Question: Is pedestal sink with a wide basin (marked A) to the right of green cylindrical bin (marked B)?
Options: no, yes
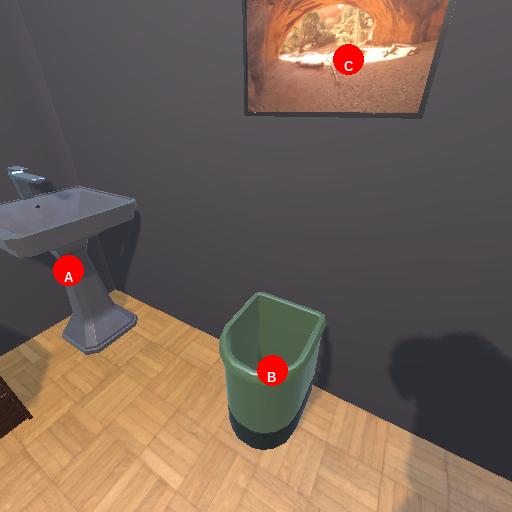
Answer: no